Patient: sex M, age 65
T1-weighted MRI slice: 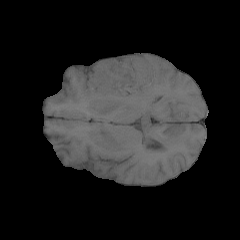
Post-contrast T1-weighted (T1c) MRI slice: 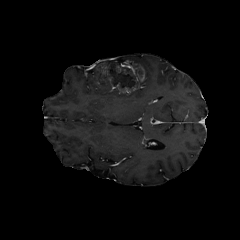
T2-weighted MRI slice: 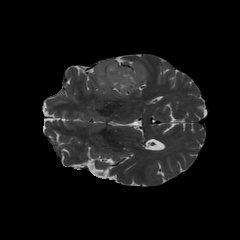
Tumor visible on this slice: yes
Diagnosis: Glioblastoma, IDH-wildtype
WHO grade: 4